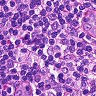
Metastatic tissue present: no